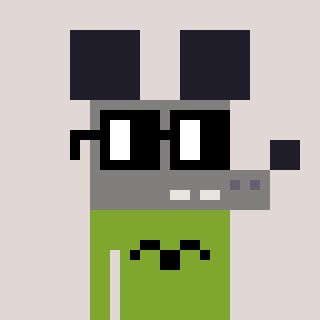
a pixel art character with square black glasses, a mouse-shaped head and a slimegreen-colored body on a warm background